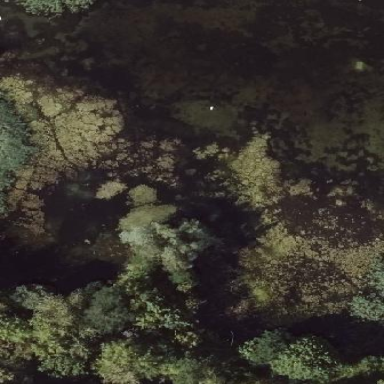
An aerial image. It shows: Pond with natural water.